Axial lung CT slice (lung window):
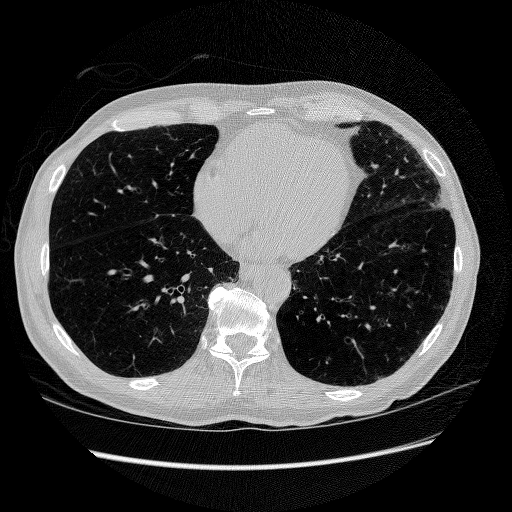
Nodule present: no